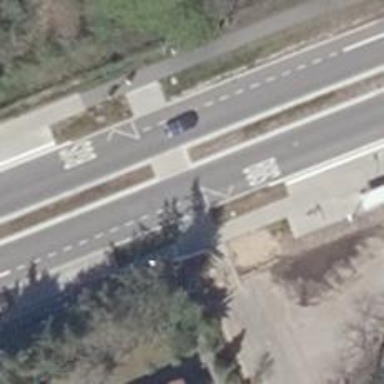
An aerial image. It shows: Unmarked footway crossing with pedestrian island.